Field crop: maize
Growth stage: 2
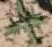
Species: atriplex